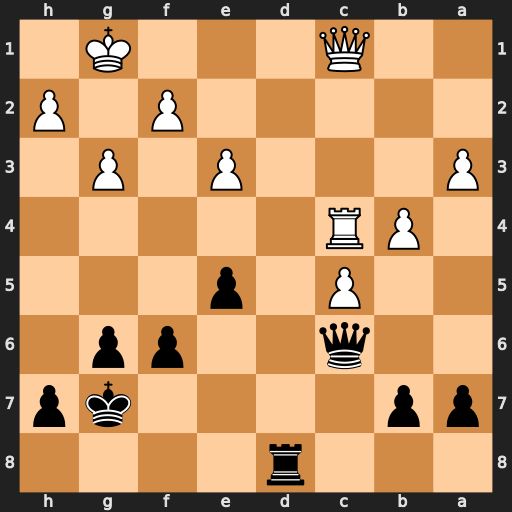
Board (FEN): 3r4/pp4kp/2q2pp1/2P1p3/1PR5/P3P1P1/5P1P/2Q3K1
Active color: b
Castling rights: -
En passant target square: -
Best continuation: Qf3 Qe1 Rd1 Rc1 Rxe1+